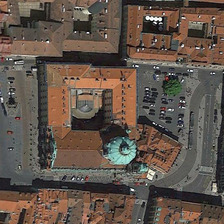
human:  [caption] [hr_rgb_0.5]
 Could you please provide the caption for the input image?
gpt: many buildings are around a church with a parking lot .

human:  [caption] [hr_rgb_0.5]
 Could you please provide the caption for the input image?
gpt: many buildings are around a church with a parking lot .

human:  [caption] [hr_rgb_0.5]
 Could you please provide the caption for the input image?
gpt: many buildings are around a church with a parking lot .

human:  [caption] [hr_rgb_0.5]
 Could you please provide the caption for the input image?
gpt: many buildings are around a church with a parking lot .

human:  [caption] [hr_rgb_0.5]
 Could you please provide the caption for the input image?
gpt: many buildings are around a church with a parking lot .